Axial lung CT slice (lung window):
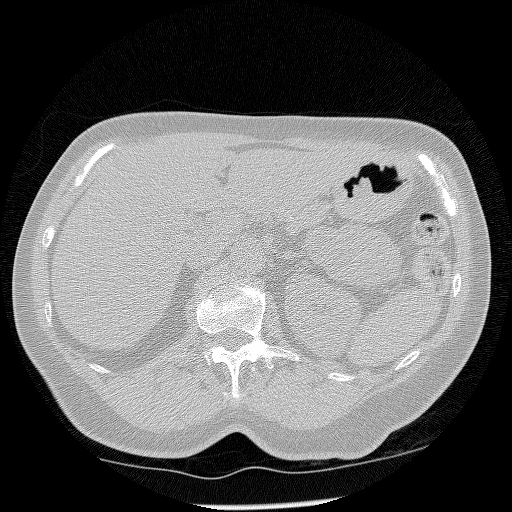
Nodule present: no